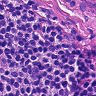
Metastatic tissue present: no